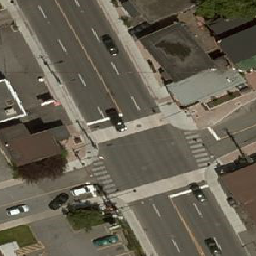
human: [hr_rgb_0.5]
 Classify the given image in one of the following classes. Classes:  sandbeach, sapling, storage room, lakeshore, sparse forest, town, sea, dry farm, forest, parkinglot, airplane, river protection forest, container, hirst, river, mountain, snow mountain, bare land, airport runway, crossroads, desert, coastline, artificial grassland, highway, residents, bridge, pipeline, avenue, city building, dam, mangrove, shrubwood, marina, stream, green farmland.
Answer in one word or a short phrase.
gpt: crossroads